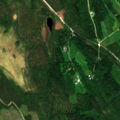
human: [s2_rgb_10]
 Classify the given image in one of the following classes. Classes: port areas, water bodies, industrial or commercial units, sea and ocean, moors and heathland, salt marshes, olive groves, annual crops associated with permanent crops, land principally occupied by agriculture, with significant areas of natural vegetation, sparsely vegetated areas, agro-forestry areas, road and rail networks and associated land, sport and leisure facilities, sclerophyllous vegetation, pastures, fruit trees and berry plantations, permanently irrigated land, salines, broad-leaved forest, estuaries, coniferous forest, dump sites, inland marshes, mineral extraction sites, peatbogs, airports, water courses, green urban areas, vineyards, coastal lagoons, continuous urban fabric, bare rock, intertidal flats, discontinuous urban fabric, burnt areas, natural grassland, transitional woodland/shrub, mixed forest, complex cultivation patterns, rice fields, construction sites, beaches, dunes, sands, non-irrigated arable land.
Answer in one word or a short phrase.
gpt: coniferous forest, mixed forest, transitional woodland/shrub, peatbogs